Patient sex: M
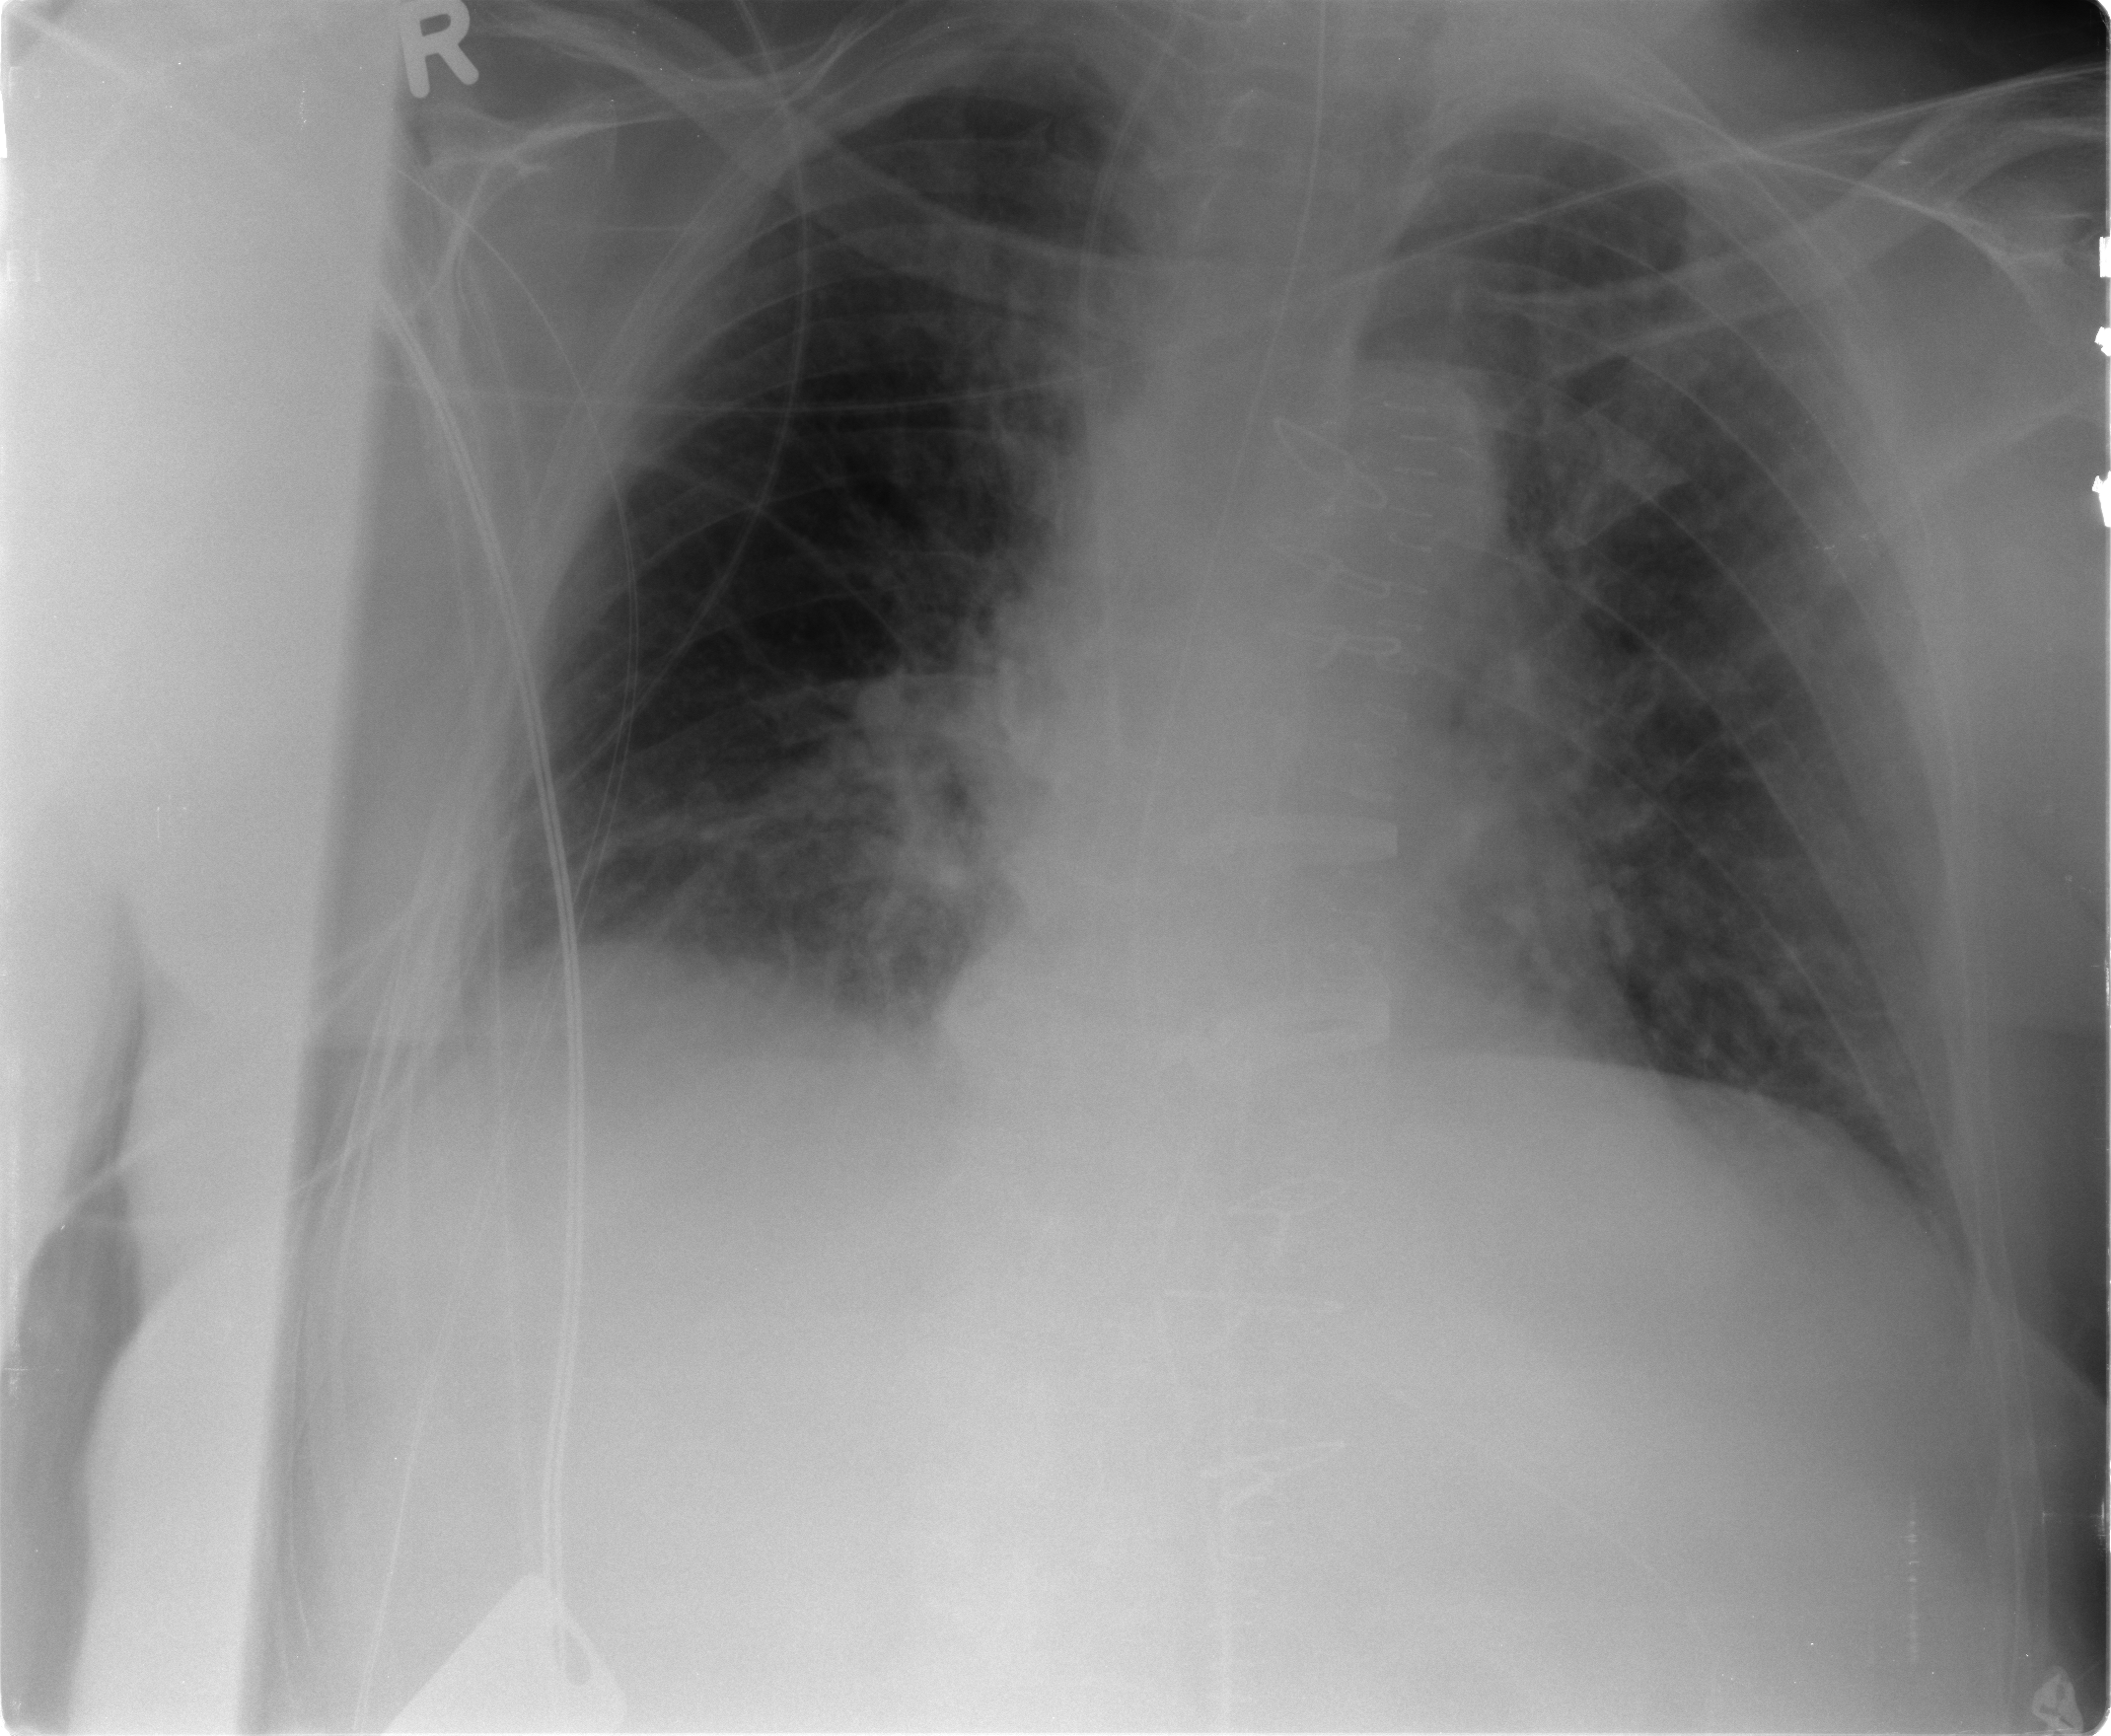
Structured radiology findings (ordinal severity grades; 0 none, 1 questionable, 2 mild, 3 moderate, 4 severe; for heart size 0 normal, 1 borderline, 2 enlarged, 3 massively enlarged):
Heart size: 0
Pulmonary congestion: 2
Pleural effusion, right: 2
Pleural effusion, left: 2
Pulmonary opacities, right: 0
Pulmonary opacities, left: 0
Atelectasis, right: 2
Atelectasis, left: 2